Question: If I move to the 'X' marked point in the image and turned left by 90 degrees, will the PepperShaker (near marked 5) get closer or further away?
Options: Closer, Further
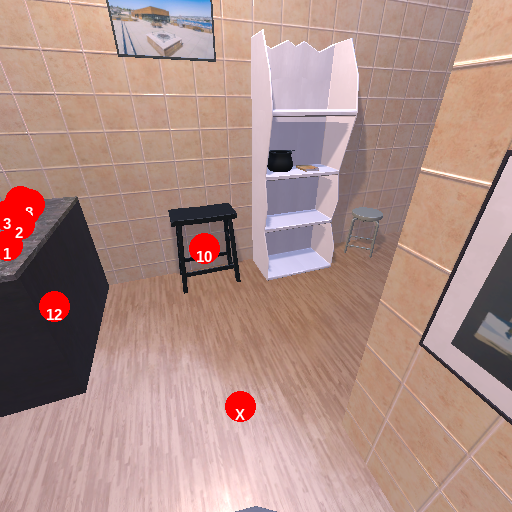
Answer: Closer